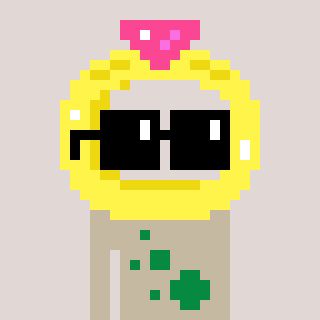
a pixel art character with square black sunglasses, a ring-shaped head and a bege-colored body on a warm background